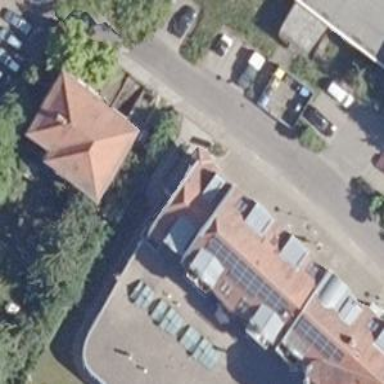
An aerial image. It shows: The image shows part of apartment building.